Question: how to prevent navigation and saving button functionality in this window. although i know its pre added functionality..????

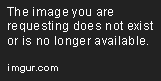
Answer: 'ABNewPersonViewController' doesn't expose it's UINavigationBar and even if it did, modifying it would probably be grounds for rejection. I'd suggest creating your own contact view.